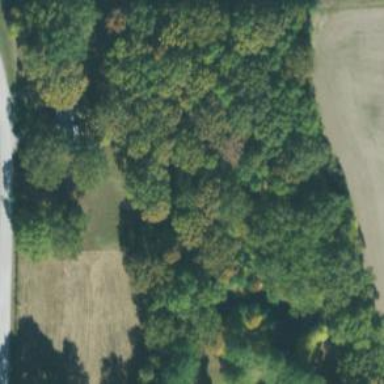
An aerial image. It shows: Forest area.